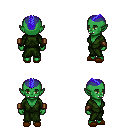
a pixel art fantasy rpg character, female body template, orc, green skin, green robe, teal pants, blue short mohawk hairstyle, leather bracers, brown slippers, four views (front, back, left, right), 2x2 character sprite sheet, small pixel art, hard edges, no anti-aliasing